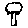
Label: tree